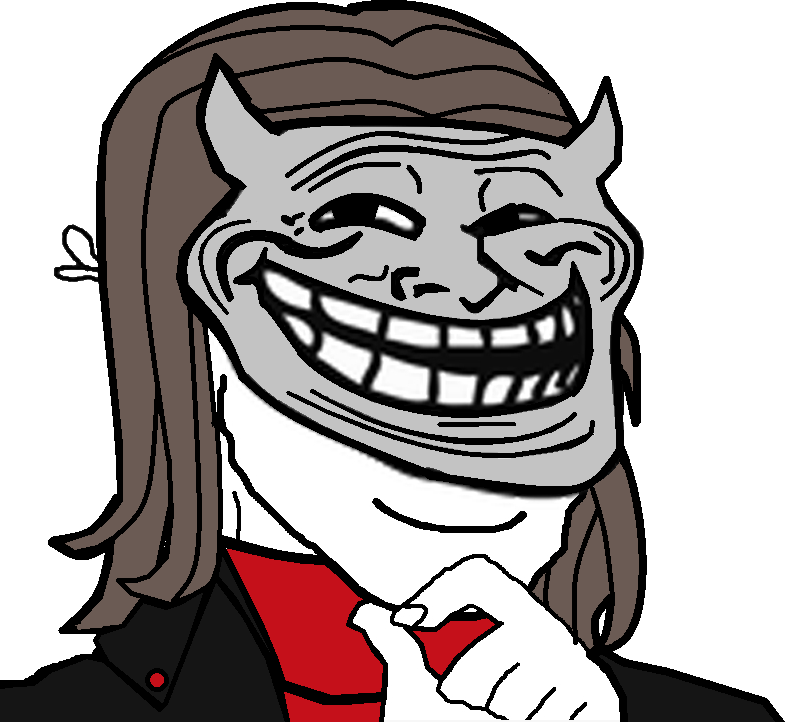
Label: 5_Oomer